Aerial crown-view tile of a tropical tree (Barro Colorado Island, Panama), acquired 20250217:
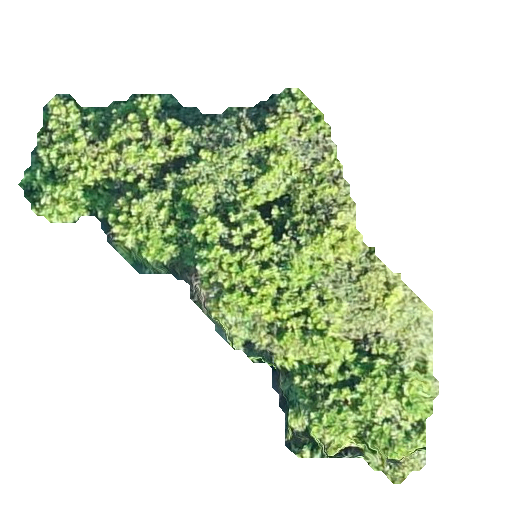
Species: Anacardium excelsum
GBIF accepted scientific name: Anacardium excelsum
Crown area: 122.298 m²